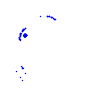
Particle: proton